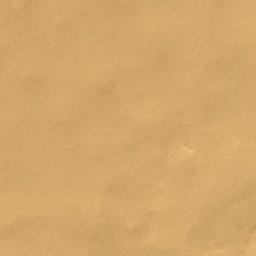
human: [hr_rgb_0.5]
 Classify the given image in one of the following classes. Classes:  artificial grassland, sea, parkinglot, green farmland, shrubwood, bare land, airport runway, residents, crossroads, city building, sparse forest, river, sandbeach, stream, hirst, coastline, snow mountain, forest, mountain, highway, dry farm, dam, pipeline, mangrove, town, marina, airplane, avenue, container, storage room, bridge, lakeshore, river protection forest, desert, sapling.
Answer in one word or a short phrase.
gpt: desert